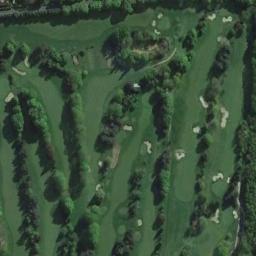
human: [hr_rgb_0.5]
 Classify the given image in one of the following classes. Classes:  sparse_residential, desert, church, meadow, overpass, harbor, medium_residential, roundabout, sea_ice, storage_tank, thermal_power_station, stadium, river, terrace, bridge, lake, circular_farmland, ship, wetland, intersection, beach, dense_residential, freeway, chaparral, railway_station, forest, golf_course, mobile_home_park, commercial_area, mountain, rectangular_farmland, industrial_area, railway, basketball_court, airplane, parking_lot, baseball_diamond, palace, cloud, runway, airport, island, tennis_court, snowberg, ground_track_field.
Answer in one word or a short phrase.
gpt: golf_course